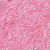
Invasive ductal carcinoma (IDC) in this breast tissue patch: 0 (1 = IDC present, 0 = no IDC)